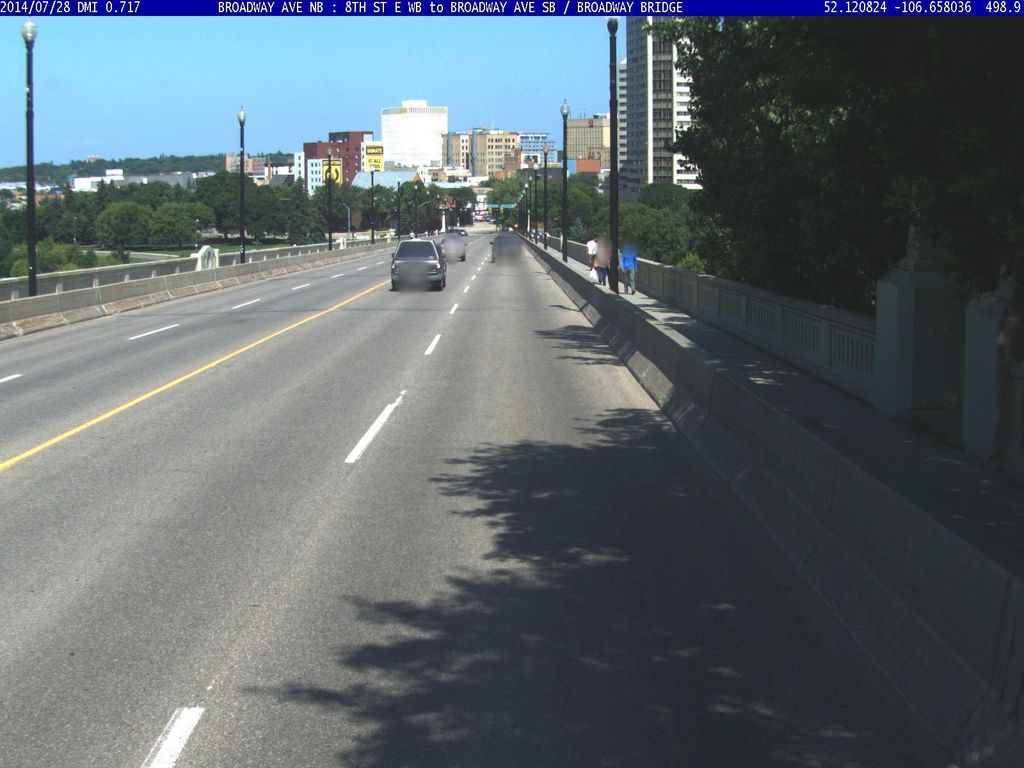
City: saskatoon